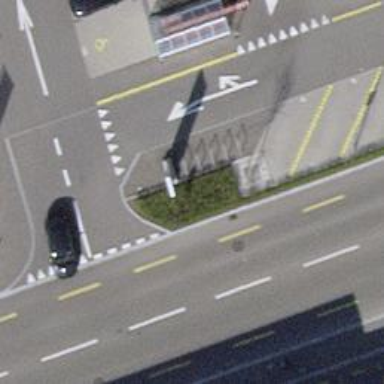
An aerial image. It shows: Bicycle parking area with asphalt surface.